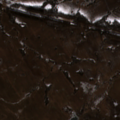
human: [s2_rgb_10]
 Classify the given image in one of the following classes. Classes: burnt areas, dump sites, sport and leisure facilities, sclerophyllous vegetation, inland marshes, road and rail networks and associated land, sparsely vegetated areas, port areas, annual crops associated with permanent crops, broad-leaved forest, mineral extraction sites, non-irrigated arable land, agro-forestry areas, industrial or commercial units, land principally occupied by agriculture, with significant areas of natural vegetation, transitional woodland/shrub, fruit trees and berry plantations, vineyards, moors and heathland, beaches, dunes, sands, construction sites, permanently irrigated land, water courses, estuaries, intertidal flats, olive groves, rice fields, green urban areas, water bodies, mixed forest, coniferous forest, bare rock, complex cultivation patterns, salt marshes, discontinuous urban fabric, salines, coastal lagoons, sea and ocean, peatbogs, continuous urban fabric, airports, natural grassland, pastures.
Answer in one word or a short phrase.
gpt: non-irrigated arable land, pastures, complex cultivation patterns, transitional woodland/shrub